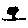
Label: tree